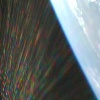
Label: sunburn